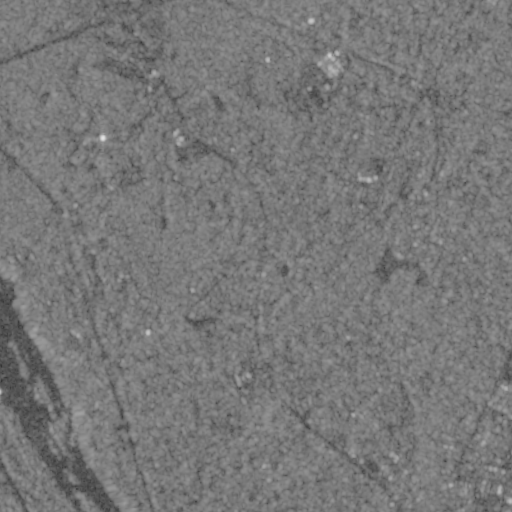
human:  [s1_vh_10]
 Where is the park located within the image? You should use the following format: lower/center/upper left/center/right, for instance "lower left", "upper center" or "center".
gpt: The park is located in the upper center of the image.
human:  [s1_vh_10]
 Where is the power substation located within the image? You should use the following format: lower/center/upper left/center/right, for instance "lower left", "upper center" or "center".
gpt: The power substation is located in the upper right of the image.
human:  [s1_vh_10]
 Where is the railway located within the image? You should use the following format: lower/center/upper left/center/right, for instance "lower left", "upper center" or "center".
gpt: The railway is located in the lower left of the image.
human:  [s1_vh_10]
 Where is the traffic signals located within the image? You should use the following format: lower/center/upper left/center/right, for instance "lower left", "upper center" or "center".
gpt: The traffic signals is located in the lower right of the image.
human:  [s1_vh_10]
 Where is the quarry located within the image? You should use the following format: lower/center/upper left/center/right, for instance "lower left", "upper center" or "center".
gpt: There is no quarry in the image.

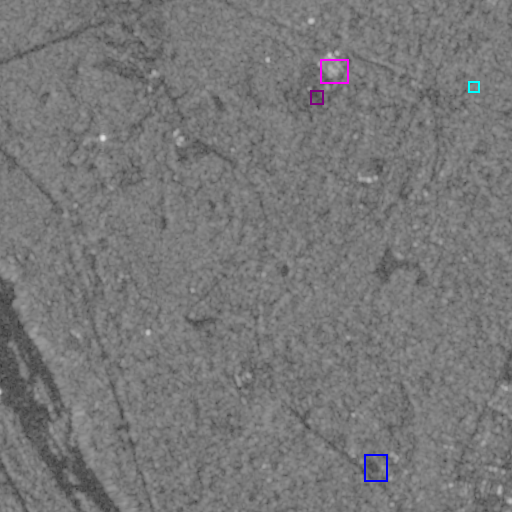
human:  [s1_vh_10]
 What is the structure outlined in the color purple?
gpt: The structure outlined in purple is a park.
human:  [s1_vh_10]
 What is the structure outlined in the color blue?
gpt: The structure outlined in blue is a parking lot.
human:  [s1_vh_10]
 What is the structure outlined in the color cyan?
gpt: The structure outlined in cyan is a power substation.
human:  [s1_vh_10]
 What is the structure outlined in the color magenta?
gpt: The structure outlined in magenta is a building.
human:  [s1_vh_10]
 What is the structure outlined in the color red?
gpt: There is no red outline.